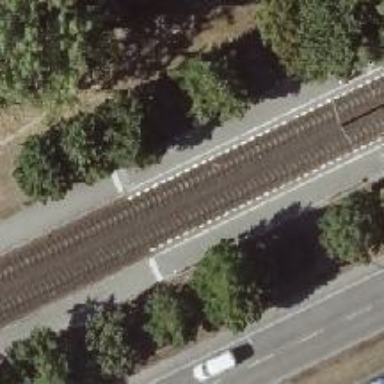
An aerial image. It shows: Tram stop.